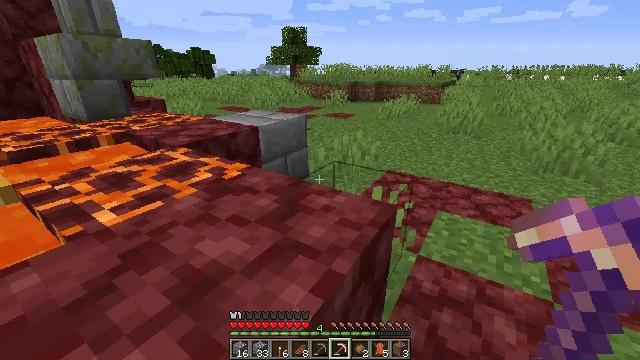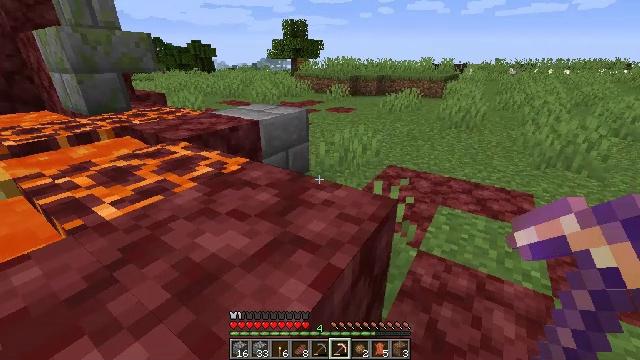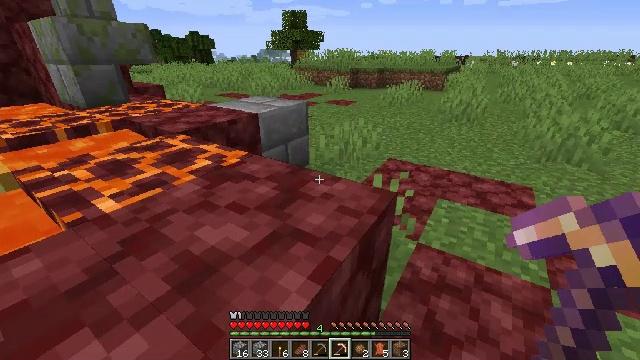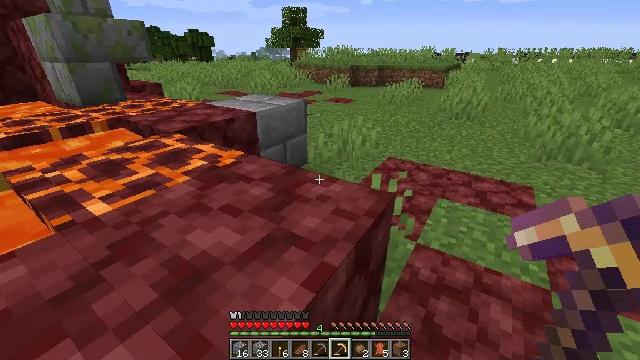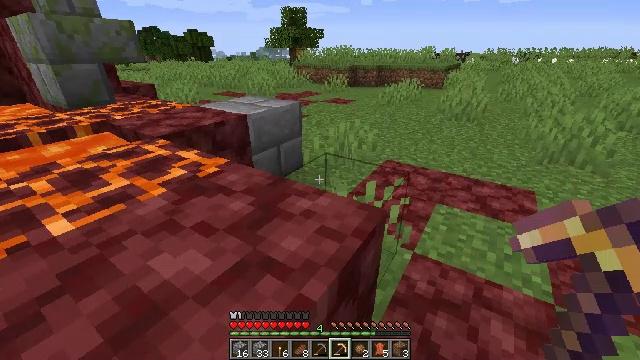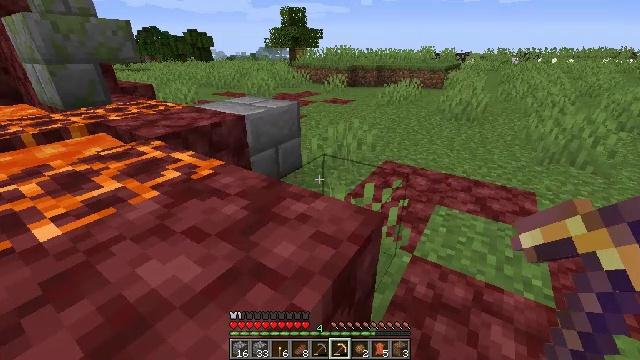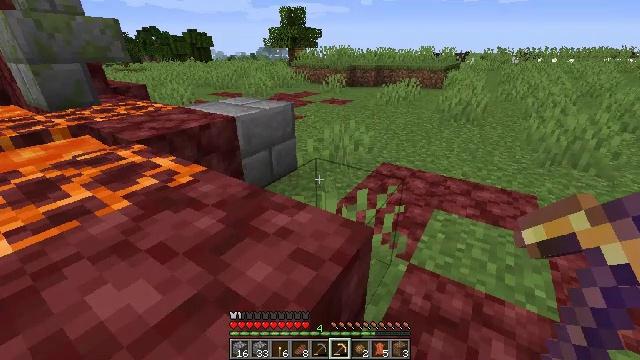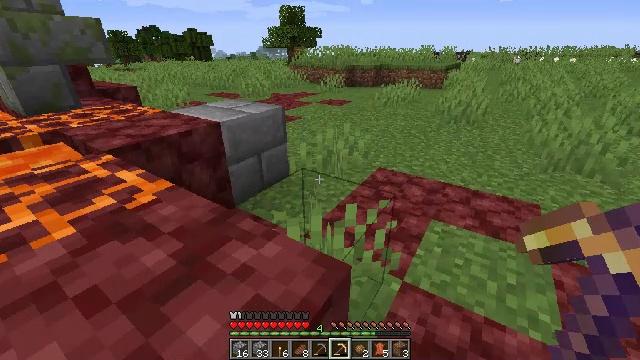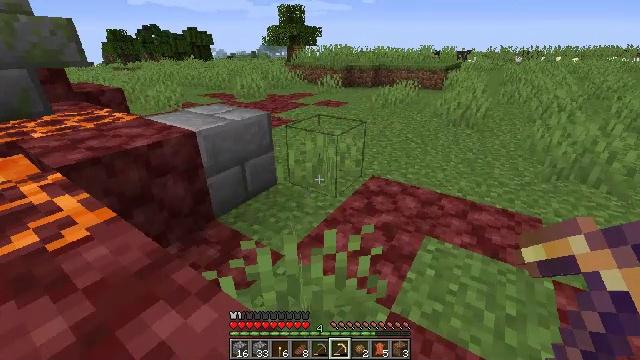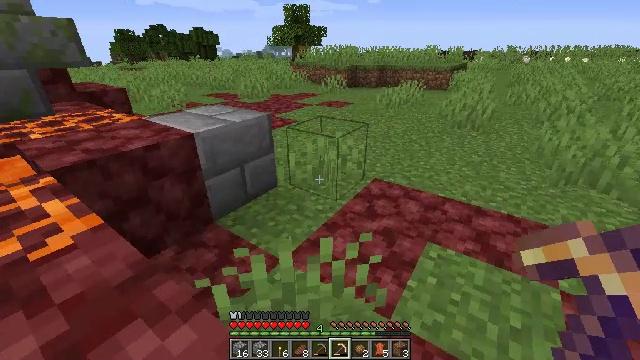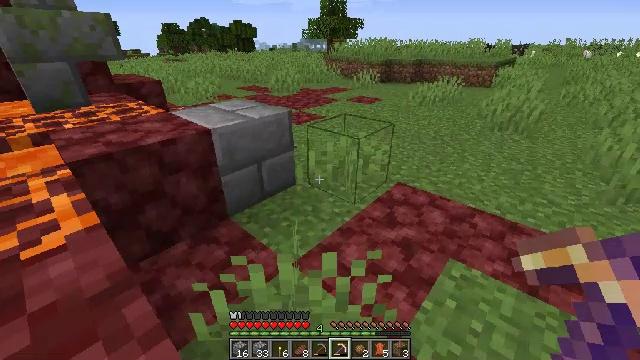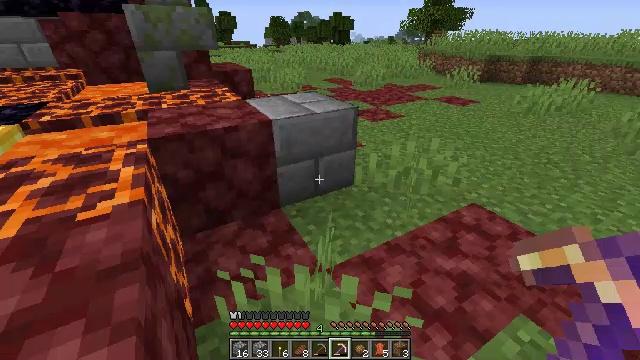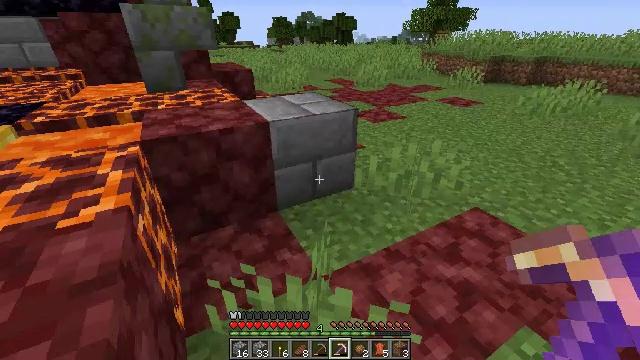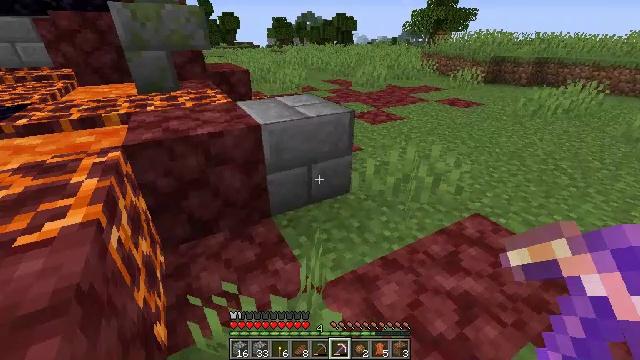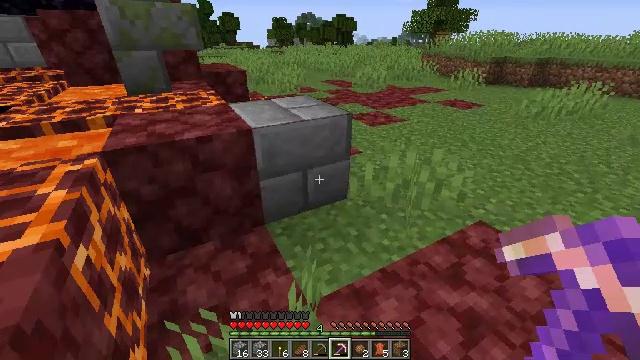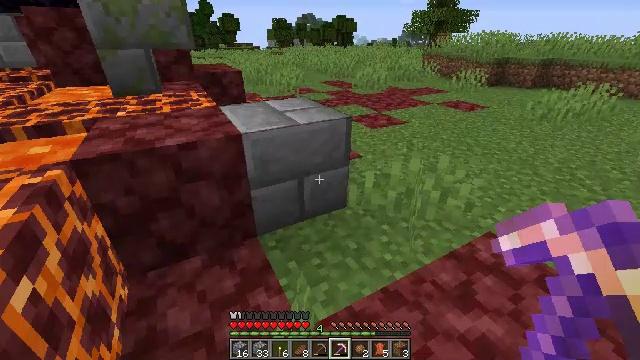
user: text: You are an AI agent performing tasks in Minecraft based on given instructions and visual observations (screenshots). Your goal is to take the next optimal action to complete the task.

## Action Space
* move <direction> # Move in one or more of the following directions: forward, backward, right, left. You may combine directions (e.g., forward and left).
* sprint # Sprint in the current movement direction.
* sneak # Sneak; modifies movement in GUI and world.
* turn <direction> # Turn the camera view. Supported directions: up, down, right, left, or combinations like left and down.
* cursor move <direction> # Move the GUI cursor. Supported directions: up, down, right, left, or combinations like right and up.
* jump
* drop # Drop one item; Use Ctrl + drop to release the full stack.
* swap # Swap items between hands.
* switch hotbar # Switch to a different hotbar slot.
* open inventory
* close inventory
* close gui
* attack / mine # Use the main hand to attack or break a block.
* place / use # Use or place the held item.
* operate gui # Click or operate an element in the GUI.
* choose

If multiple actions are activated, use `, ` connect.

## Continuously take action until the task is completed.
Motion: motion action
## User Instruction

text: Gather grass by holding the left mouse button.
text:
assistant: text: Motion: turn down
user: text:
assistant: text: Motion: turn down
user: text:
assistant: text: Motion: move forward
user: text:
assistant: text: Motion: move forward
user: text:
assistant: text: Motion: move forward
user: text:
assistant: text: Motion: move forward
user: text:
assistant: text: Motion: move forward
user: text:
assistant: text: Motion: move forward
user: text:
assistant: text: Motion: move forward, turn left
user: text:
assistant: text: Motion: move forward, turn left and down
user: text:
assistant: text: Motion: move forward, turn left and down
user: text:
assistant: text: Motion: move forward
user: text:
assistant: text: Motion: move forward
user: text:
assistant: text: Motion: move forward
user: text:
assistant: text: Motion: move forward
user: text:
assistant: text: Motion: move forward
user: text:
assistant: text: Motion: move forward
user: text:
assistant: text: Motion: move forward, turn left
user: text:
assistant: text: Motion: move forward, turn left
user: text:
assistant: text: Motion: move forward, turn left
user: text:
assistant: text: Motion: move forward
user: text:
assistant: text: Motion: move forward, jump
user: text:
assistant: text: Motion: move forward, jump
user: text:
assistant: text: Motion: move forward, jump
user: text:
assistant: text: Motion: move forward, jump
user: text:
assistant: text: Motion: move forward, jump
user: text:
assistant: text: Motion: no_op
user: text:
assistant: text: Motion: no_op
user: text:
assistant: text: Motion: no_op
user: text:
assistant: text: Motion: no_op